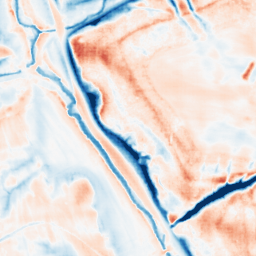
Category: multiscale
Decomposition family: dog_multiscale
Decomposition parameters: sigma_ratio: 2
n_scales: 4
base_sigma: 0.5
Upsampling method: sinc_blackman
Upsampling parameters: scale: 8
kernel_size: 16
Upsampling scale: 8